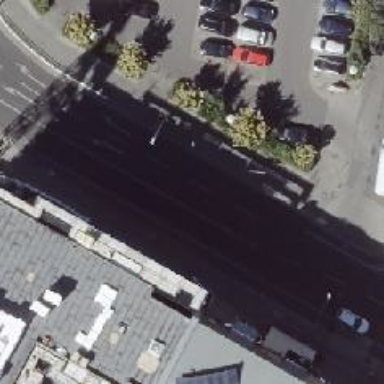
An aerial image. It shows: Residential road with lane markings and cycle track on the left side with asphalt surface.